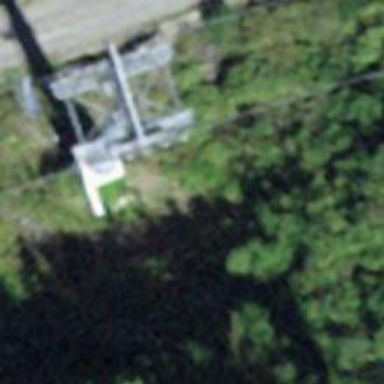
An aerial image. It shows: Pylon for aerialway.